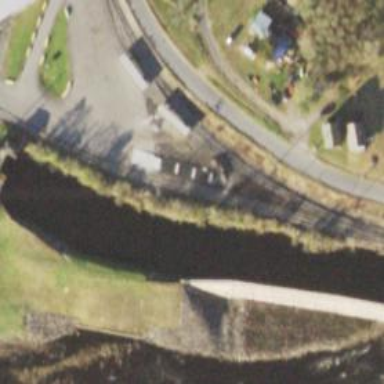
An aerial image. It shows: Abandoned railway.